Interaction volume radius: 5 \u00c5
Interaction volume height: 45 \u00c5
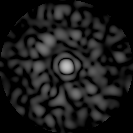
Disorder parameter: 0.8292